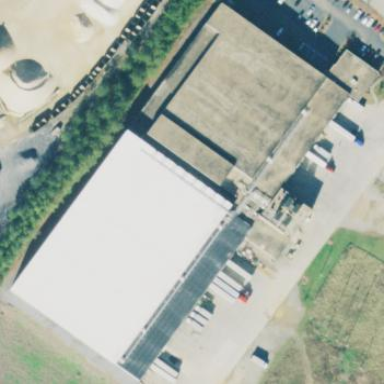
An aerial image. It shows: Warehouse building.